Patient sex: M
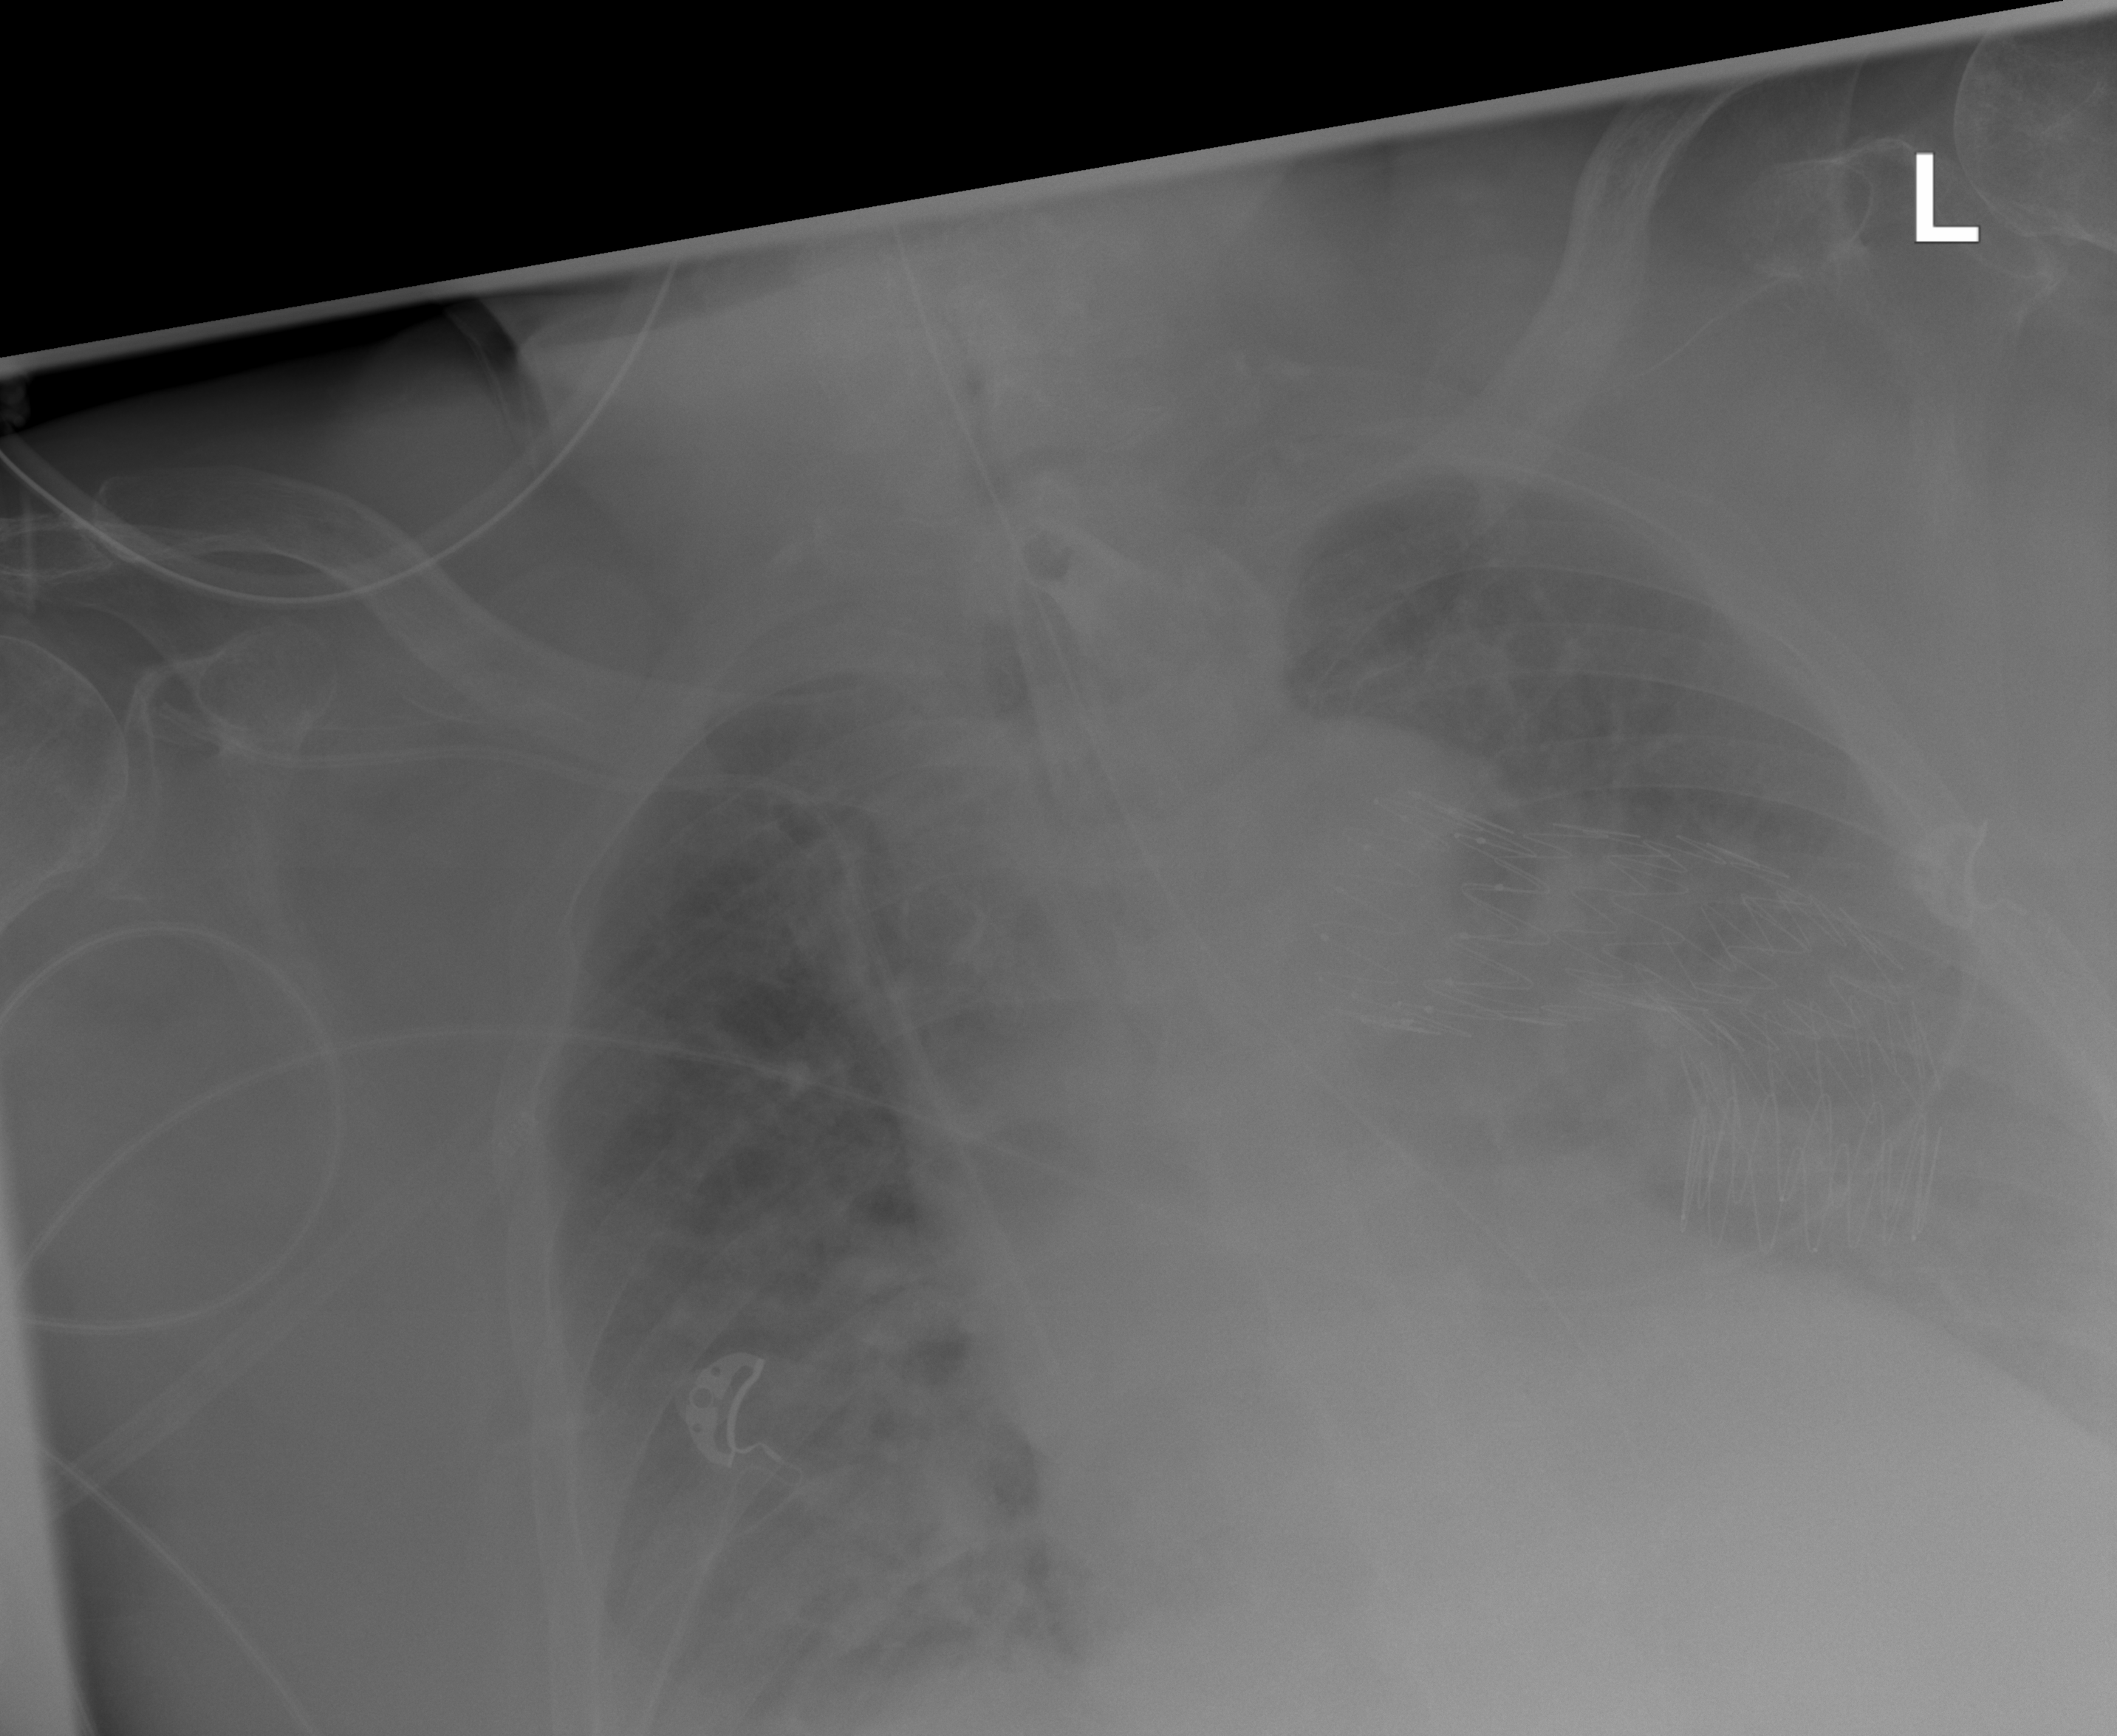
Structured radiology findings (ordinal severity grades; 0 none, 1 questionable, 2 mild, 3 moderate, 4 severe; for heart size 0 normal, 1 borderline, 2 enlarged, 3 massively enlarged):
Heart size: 2
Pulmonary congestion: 3
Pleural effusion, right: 2
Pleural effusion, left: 2
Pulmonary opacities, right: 3
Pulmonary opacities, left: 3
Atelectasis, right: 2
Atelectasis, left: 2